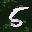
Label: 5